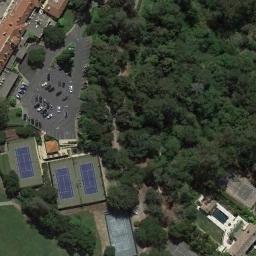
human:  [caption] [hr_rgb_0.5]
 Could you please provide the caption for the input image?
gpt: There are many cars in the parking lot next to the tennis courts .

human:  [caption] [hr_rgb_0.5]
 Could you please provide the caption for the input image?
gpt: There are three tennis courts here  , and there are several rows of cars parked in the open space by the court .

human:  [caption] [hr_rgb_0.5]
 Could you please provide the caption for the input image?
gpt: The tennis court is next to a large forest and there is parking .

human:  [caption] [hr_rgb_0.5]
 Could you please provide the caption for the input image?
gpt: The tennis court is on the grass next to some buildings and trees .

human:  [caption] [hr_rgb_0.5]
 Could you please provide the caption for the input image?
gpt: There are many green trees around the tennis court .